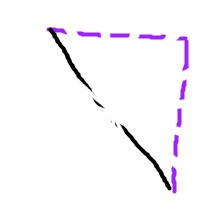
Shape: triangle